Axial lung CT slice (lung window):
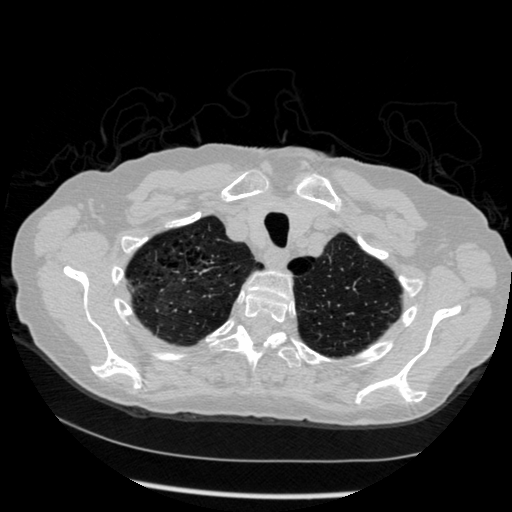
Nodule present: no